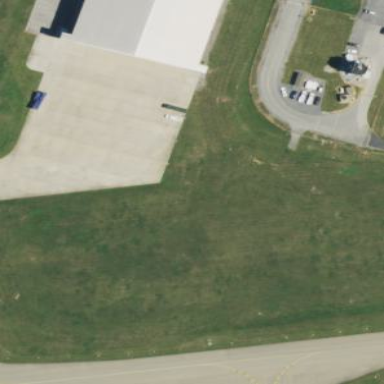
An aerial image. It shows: Apron at the airport.